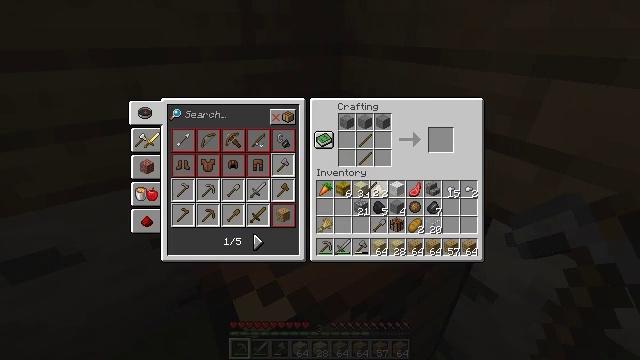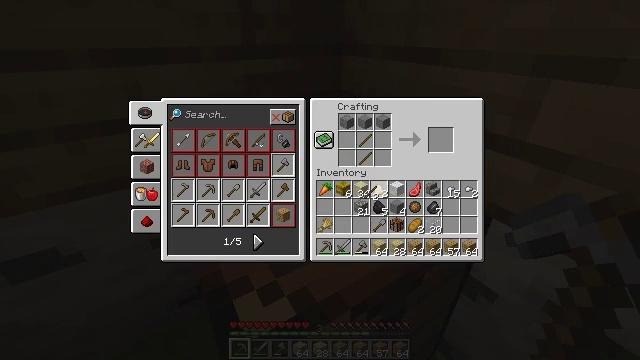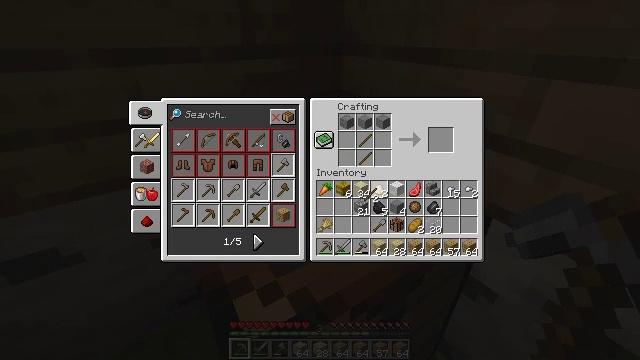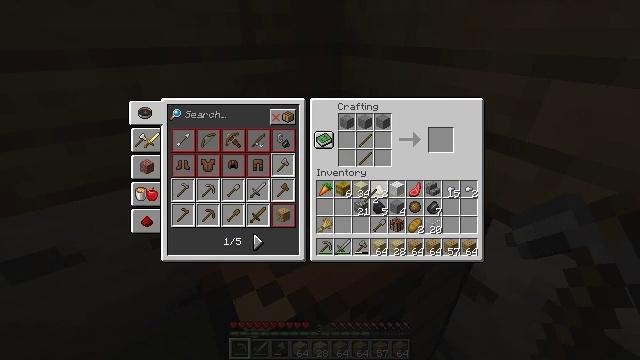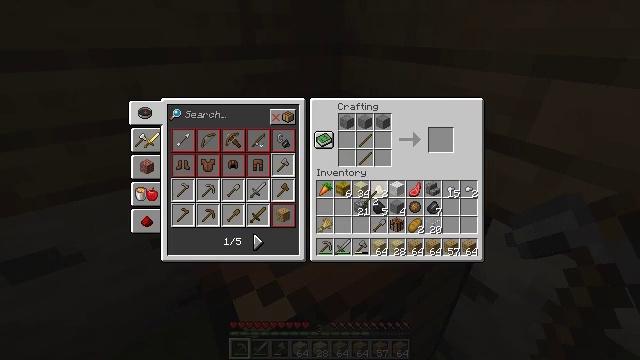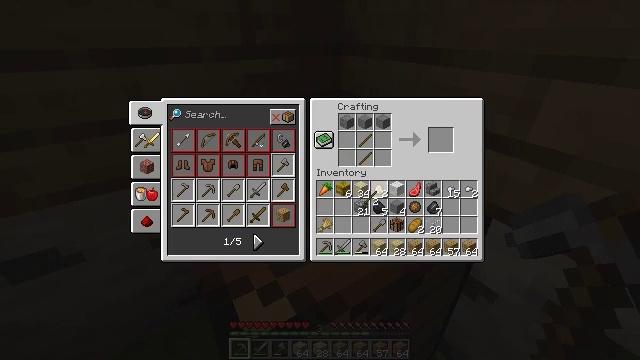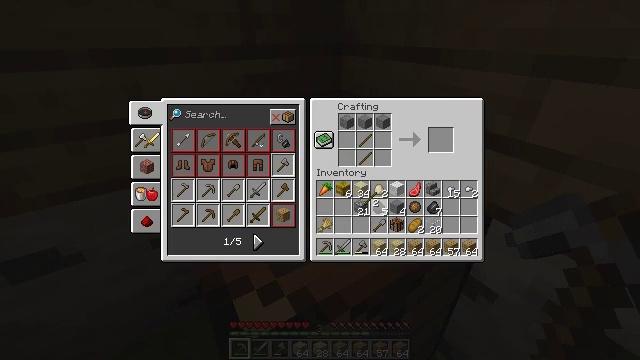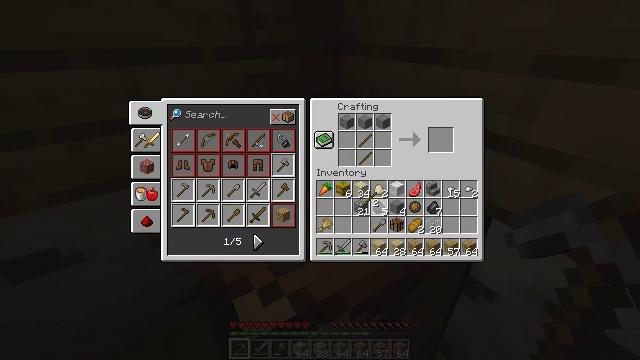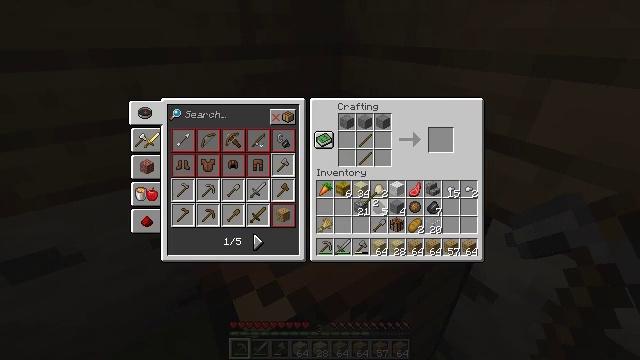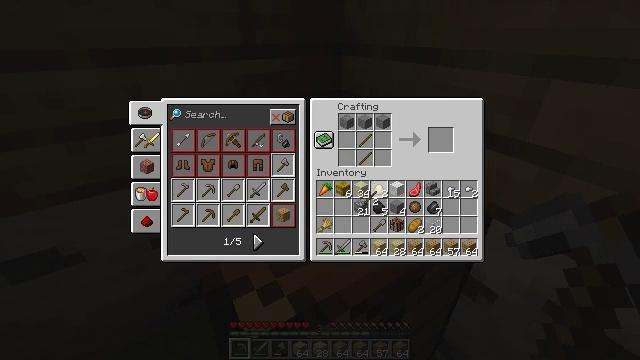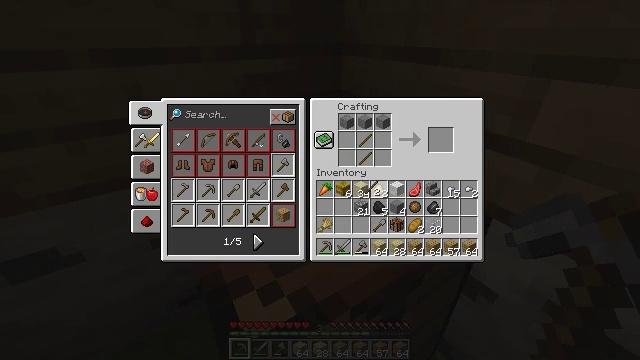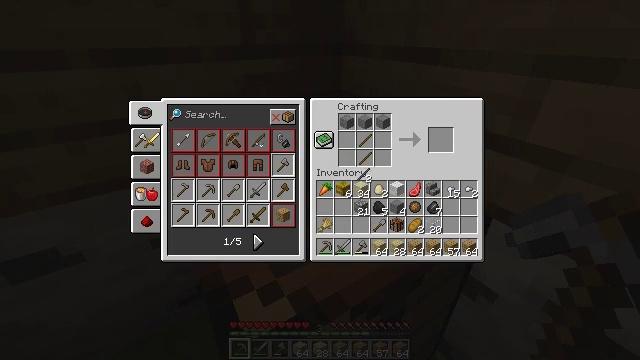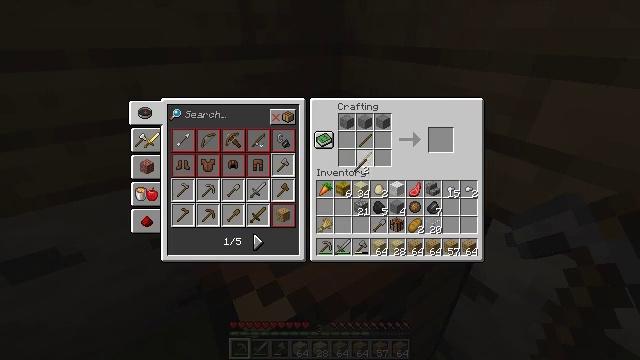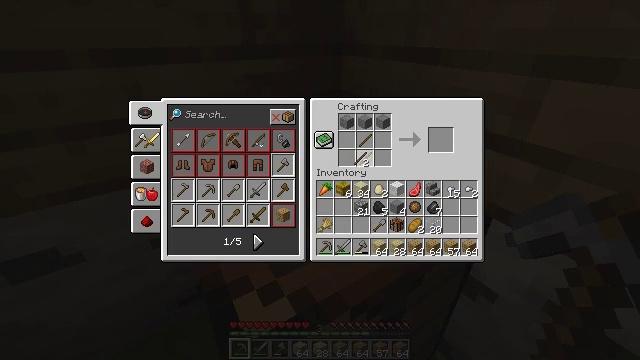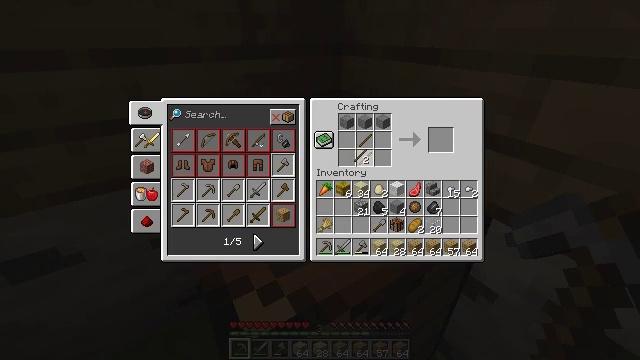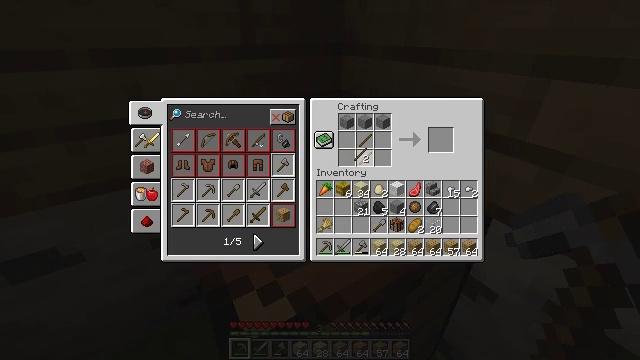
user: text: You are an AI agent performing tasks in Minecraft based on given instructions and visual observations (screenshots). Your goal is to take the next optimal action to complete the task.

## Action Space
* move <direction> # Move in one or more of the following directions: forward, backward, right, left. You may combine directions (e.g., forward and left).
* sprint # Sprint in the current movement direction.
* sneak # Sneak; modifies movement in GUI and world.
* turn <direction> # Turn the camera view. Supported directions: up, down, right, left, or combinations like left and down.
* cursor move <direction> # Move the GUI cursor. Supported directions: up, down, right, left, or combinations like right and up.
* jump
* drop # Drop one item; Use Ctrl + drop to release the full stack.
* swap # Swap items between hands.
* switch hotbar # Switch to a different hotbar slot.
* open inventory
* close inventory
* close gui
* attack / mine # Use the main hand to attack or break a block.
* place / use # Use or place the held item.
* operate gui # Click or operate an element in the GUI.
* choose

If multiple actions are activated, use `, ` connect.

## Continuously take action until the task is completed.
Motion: motion action
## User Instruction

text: Attack the white bed to collect it.
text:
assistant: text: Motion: no_op
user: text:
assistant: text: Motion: no_op
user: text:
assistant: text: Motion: no_op
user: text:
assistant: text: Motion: no_op
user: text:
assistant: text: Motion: no_op
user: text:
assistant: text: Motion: no_op
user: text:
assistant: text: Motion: no_op
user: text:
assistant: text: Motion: no_op
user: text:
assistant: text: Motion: no_op
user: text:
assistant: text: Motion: cursor move up
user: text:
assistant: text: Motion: cursor move left and up
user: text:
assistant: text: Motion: cursor move up
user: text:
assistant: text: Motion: no_op
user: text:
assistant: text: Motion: no_op
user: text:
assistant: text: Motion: no_op
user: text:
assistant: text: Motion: no_op
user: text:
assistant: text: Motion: no_op
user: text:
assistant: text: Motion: no_op
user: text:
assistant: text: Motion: no_op
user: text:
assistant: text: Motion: no_op
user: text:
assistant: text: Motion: operate gui
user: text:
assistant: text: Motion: operate gui
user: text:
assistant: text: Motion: operate gui
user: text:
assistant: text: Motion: no_op
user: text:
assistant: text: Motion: no_op
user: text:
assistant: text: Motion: no_op
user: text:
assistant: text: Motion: no_op
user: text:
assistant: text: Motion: no_op
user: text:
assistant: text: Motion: no_op
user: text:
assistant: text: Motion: no_op